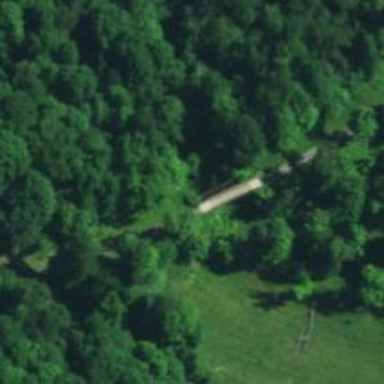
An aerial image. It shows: Abandoned railway passing under cycleway bridge.